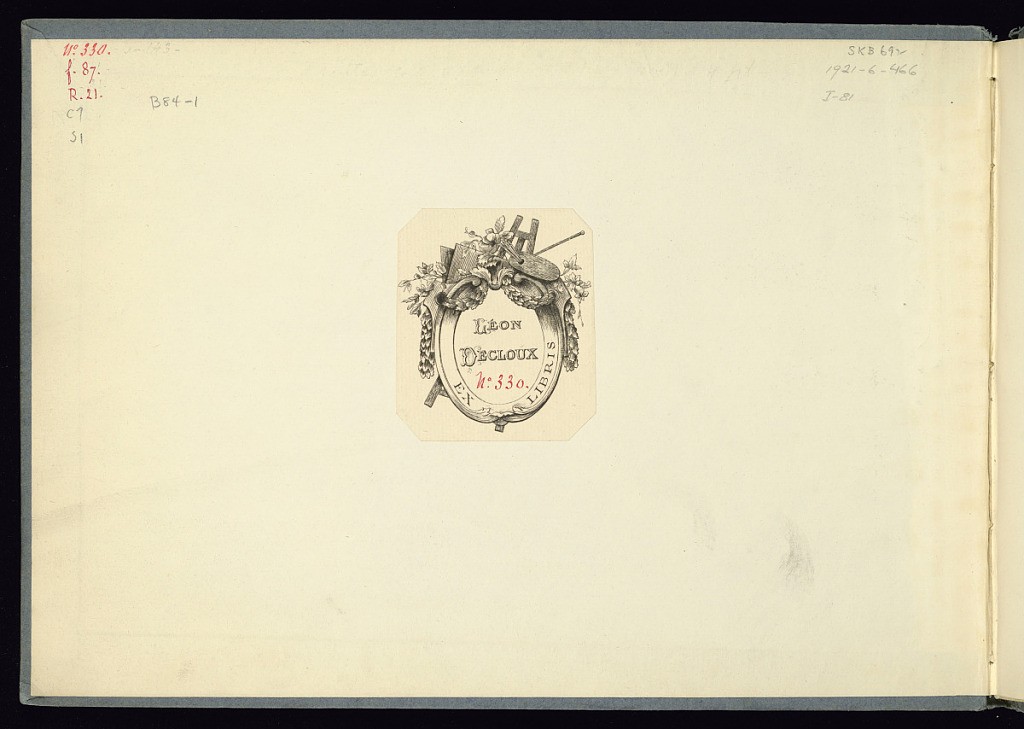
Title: Album of Jewelry, Ornament, and Object Designs
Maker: Friedrich Jacob Morison, German, active 1693 – 1699
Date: ca. 1700
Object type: Album
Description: Album with two series of prints containing designs for ornament, jewelry (rings, earrings, bracelets, broaches, hairpieces, cases, boxes, seals, sword hilts and guards. The plates are numbered and signed. Bound in blue paper boards with a brown leather lettering piece on the spine with fleurons and 'Morison' in gold tooling.